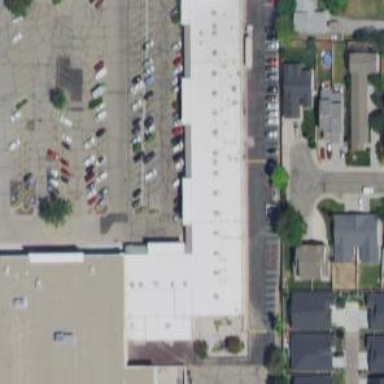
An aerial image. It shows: Retail building.